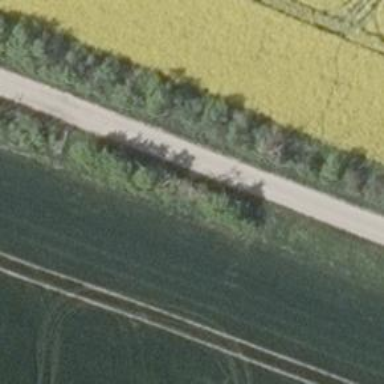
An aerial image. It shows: Row of deciduous broadleaved trees.